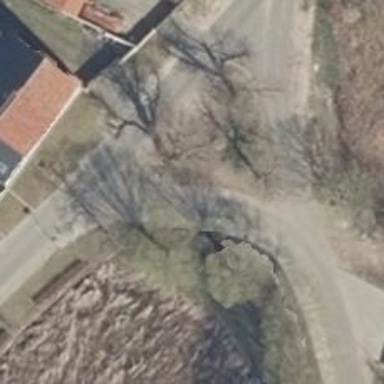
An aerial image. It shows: Asphalt road in residential area.